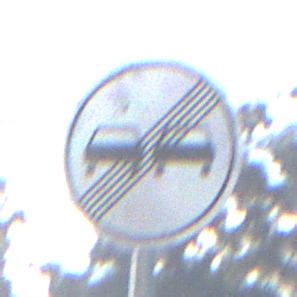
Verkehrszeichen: EndeUeberholverbot
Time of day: MorningAfternoon
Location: Outdoor (Nature)
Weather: PartlyCloudy
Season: NotSpecified
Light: Natural